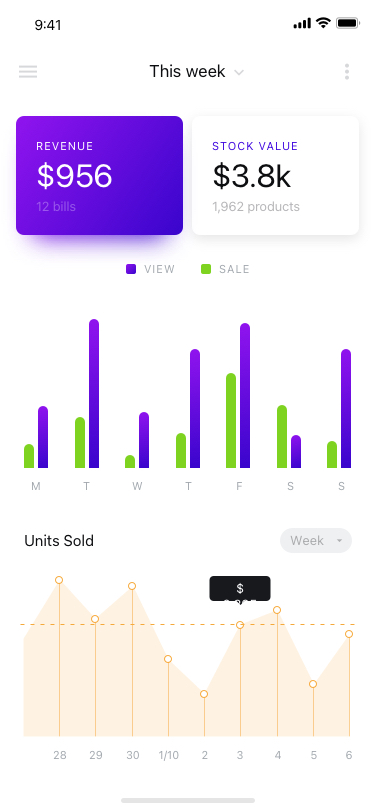
Text in this UI design:
28
29
30
1/10
2
3
4
5
6
Week
Units Sold
$ 2.395
STOCK VALUE
$3.8k
1,962 products
12 bills
REVENUE
$956
M
T
W
T
F
S
S
VIEW
SALE
This week